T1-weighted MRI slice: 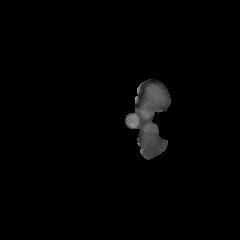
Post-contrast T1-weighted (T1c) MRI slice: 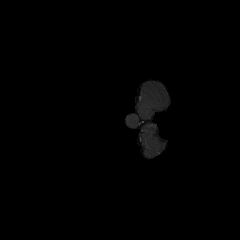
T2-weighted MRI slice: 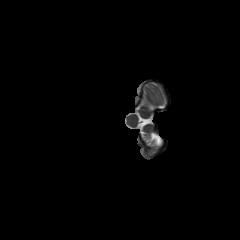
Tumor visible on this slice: no